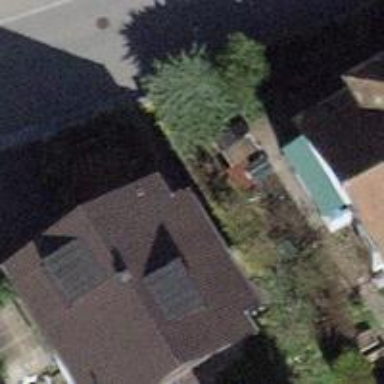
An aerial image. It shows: Building with tile roof.